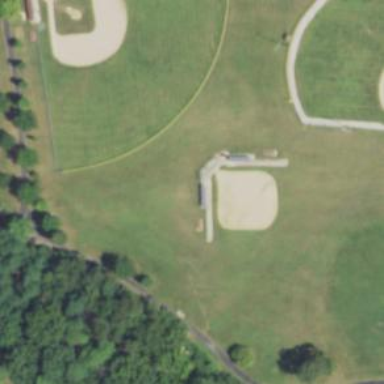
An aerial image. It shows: Baseball pitch for leisure land activities.